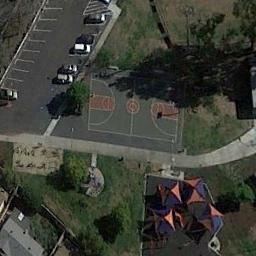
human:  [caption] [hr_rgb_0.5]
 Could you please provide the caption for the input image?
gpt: There is a basketball court next to the parking lot .

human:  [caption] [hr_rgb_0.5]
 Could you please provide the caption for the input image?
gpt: There is a basketball court surrounded by many trees and buildings next to a parking lot .

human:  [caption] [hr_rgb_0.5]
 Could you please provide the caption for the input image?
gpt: Next to the basketball court is a parking lot,Several bare lawn and some buildings .

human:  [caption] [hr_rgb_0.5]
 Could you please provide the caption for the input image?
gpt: A basketball court next to a parking lot and some tents beside .

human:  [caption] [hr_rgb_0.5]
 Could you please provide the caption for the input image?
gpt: Many cars are in the parking lot next to the basketball court .